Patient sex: F
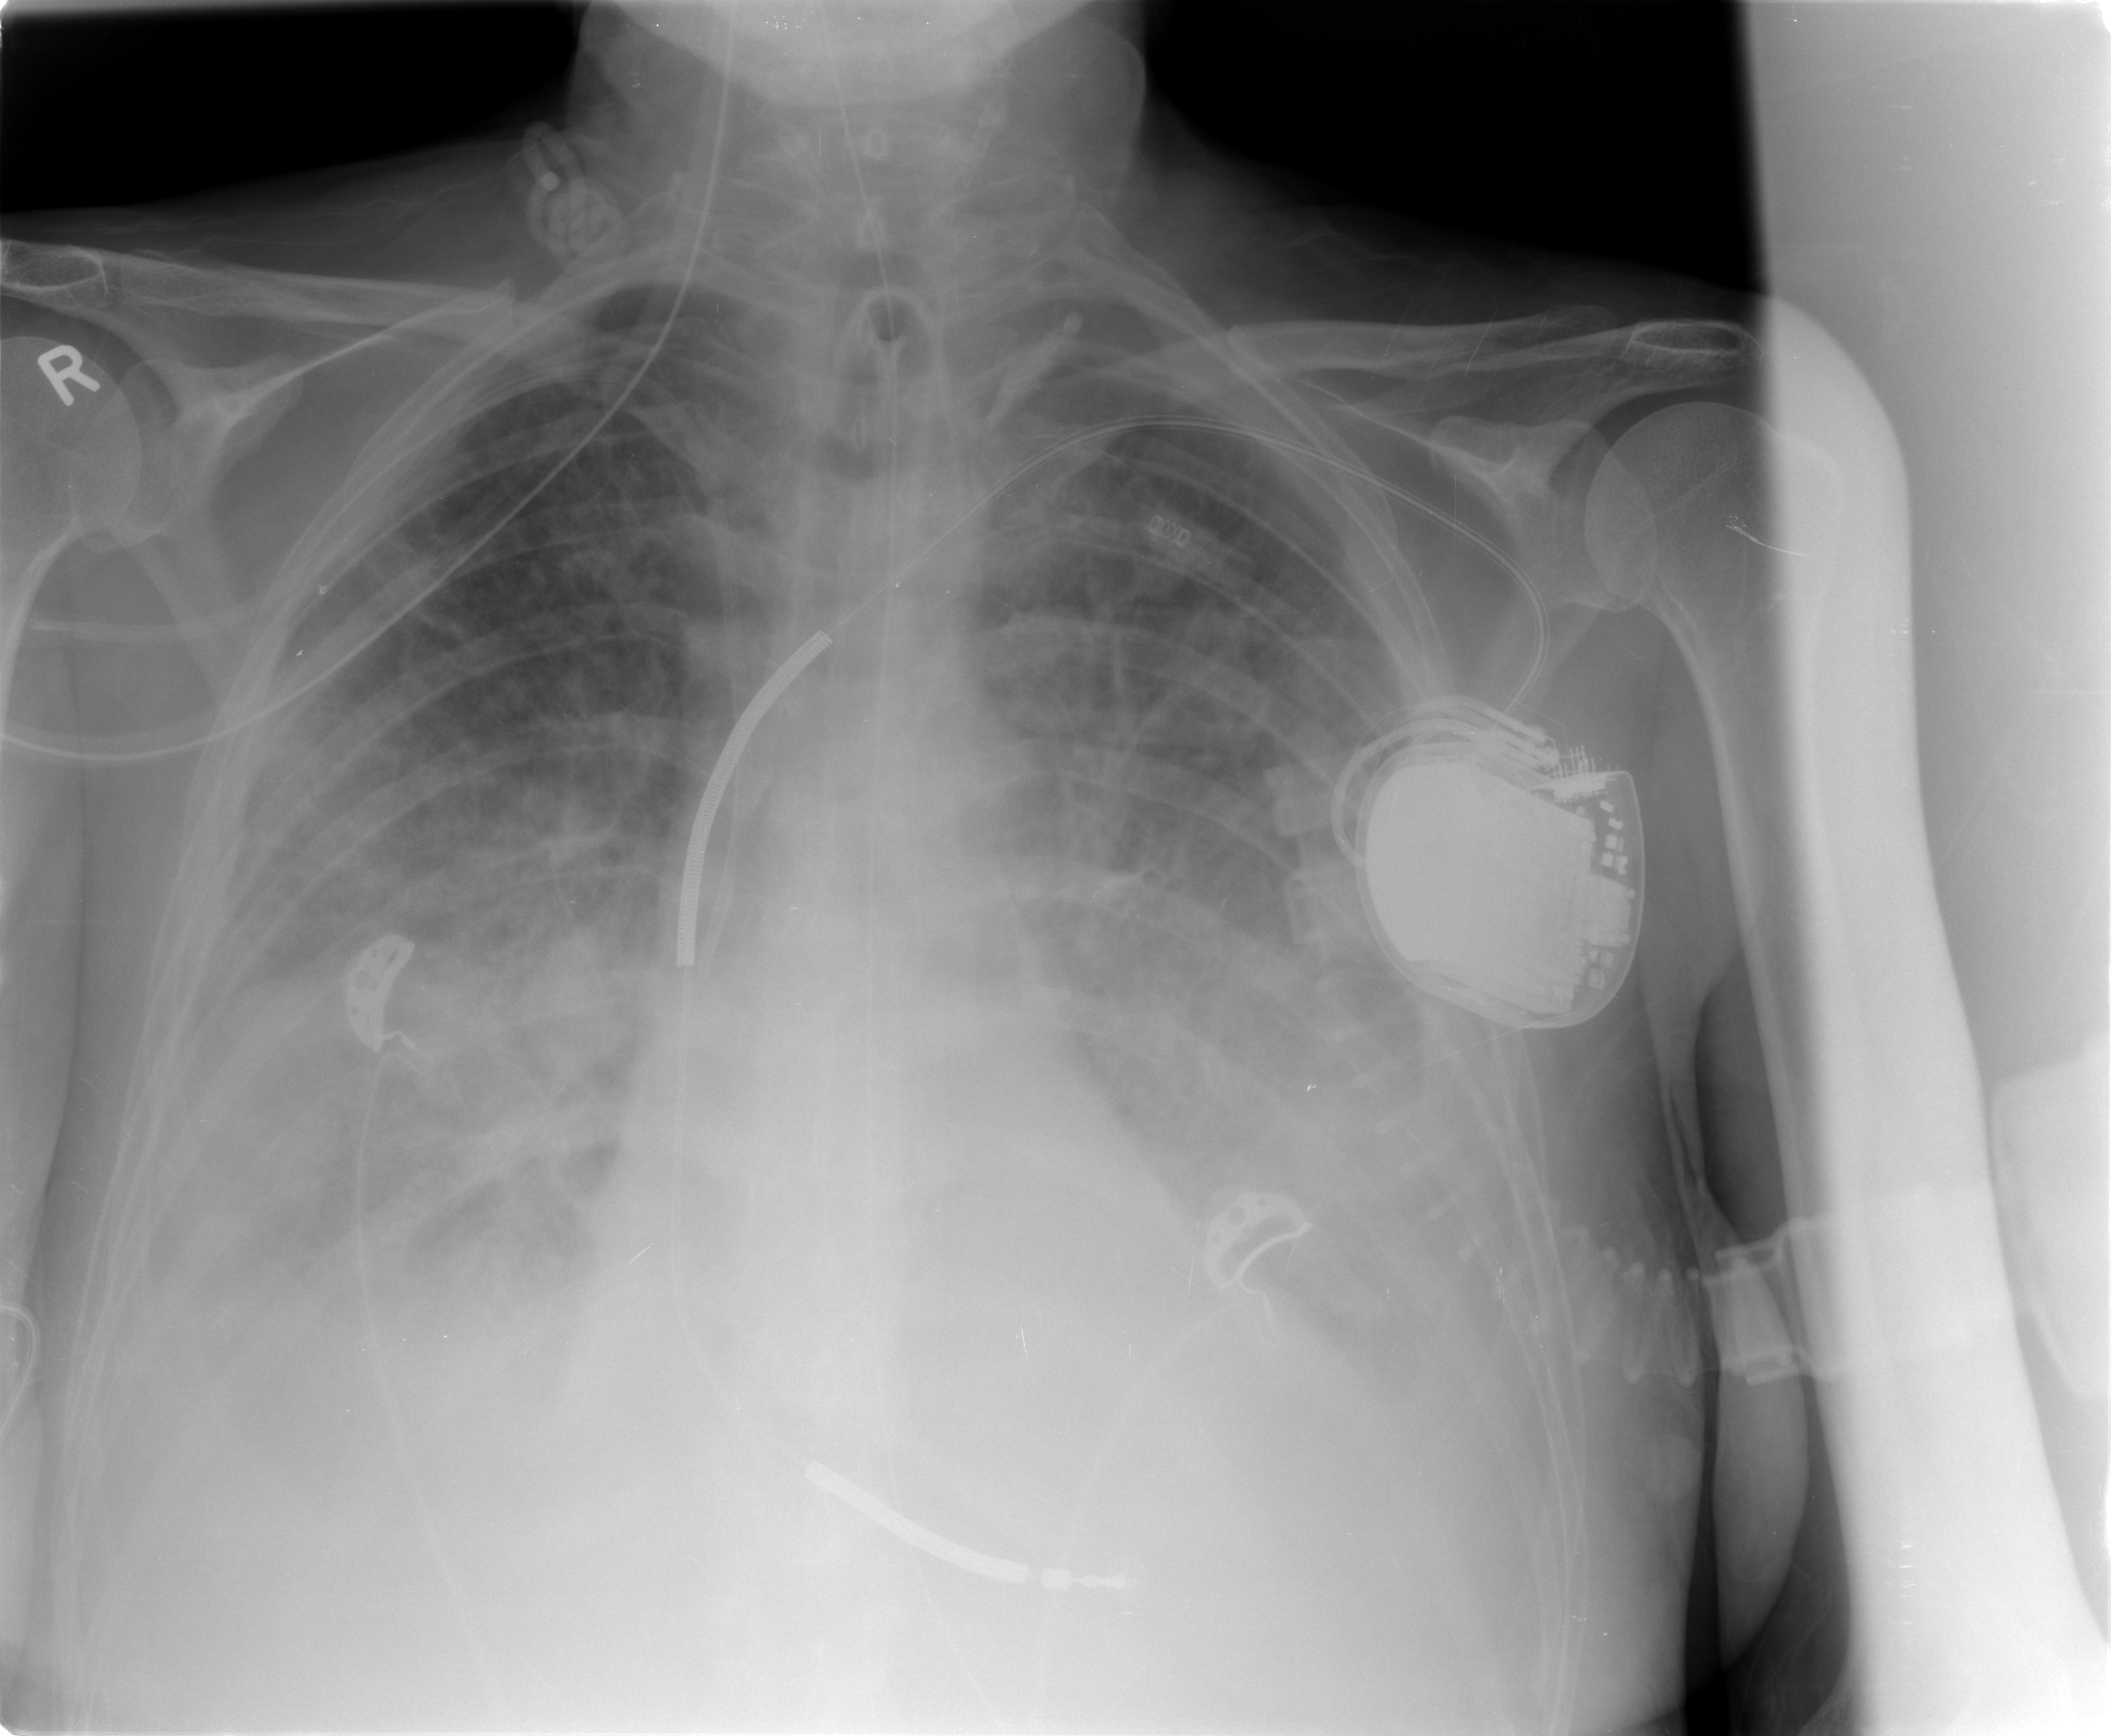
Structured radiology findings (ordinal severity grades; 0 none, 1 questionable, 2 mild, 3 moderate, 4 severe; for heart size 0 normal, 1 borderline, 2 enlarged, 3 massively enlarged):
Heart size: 0
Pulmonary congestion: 2
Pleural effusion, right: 3
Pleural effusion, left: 3
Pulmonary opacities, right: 3
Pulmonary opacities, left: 2
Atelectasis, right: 2
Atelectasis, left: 2